Question: Is it possible to have the bullet point of list items '<li>' on top of the text like in the following using CSS?

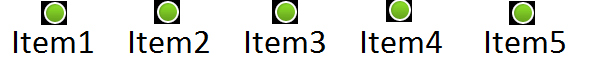
Answer: Use bullets as background image:
'''
ul {
list-style-type: none;
padding: 0;
text-align: center; /* Optional, Just for demo */
}
ul li {
background: url(path/to/bullet.ext) center top no-repeat;
display: inline-block; /* <-- display list items in one line */
padding-top: 10px; /* <-- Change this according to the image size */
/* Or: */
/* padding: 10px 5px 0; */
/* top r&l bottom */
}
'''
<URL>